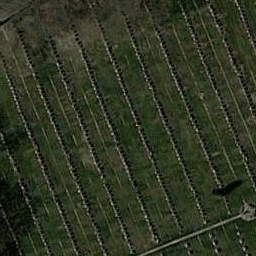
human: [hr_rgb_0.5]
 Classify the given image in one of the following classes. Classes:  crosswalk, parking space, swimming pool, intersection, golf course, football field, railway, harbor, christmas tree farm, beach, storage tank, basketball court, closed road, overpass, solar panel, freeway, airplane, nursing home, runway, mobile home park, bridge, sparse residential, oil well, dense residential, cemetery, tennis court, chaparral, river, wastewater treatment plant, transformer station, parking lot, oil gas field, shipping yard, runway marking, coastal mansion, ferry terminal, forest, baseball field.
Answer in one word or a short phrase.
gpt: cemetery